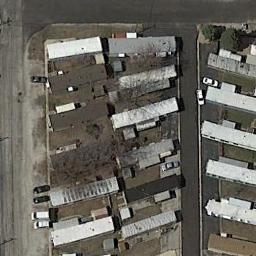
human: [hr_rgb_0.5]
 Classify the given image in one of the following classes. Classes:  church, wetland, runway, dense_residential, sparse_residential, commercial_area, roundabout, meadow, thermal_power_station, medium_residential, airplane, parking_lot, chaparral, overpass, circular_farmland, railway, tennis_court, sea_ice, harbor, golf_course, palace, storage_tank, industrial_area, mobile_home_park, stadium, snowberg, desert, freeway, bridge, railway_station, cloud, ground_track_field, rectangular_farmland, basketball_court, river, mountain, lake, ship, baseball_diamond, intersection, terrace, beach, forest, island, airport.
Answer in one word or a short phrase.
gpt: mobile_home_park